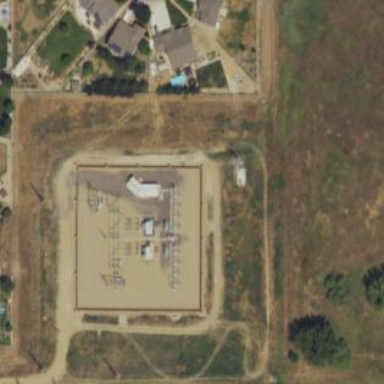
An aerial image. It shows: Distribution-level power substation.